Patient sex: M
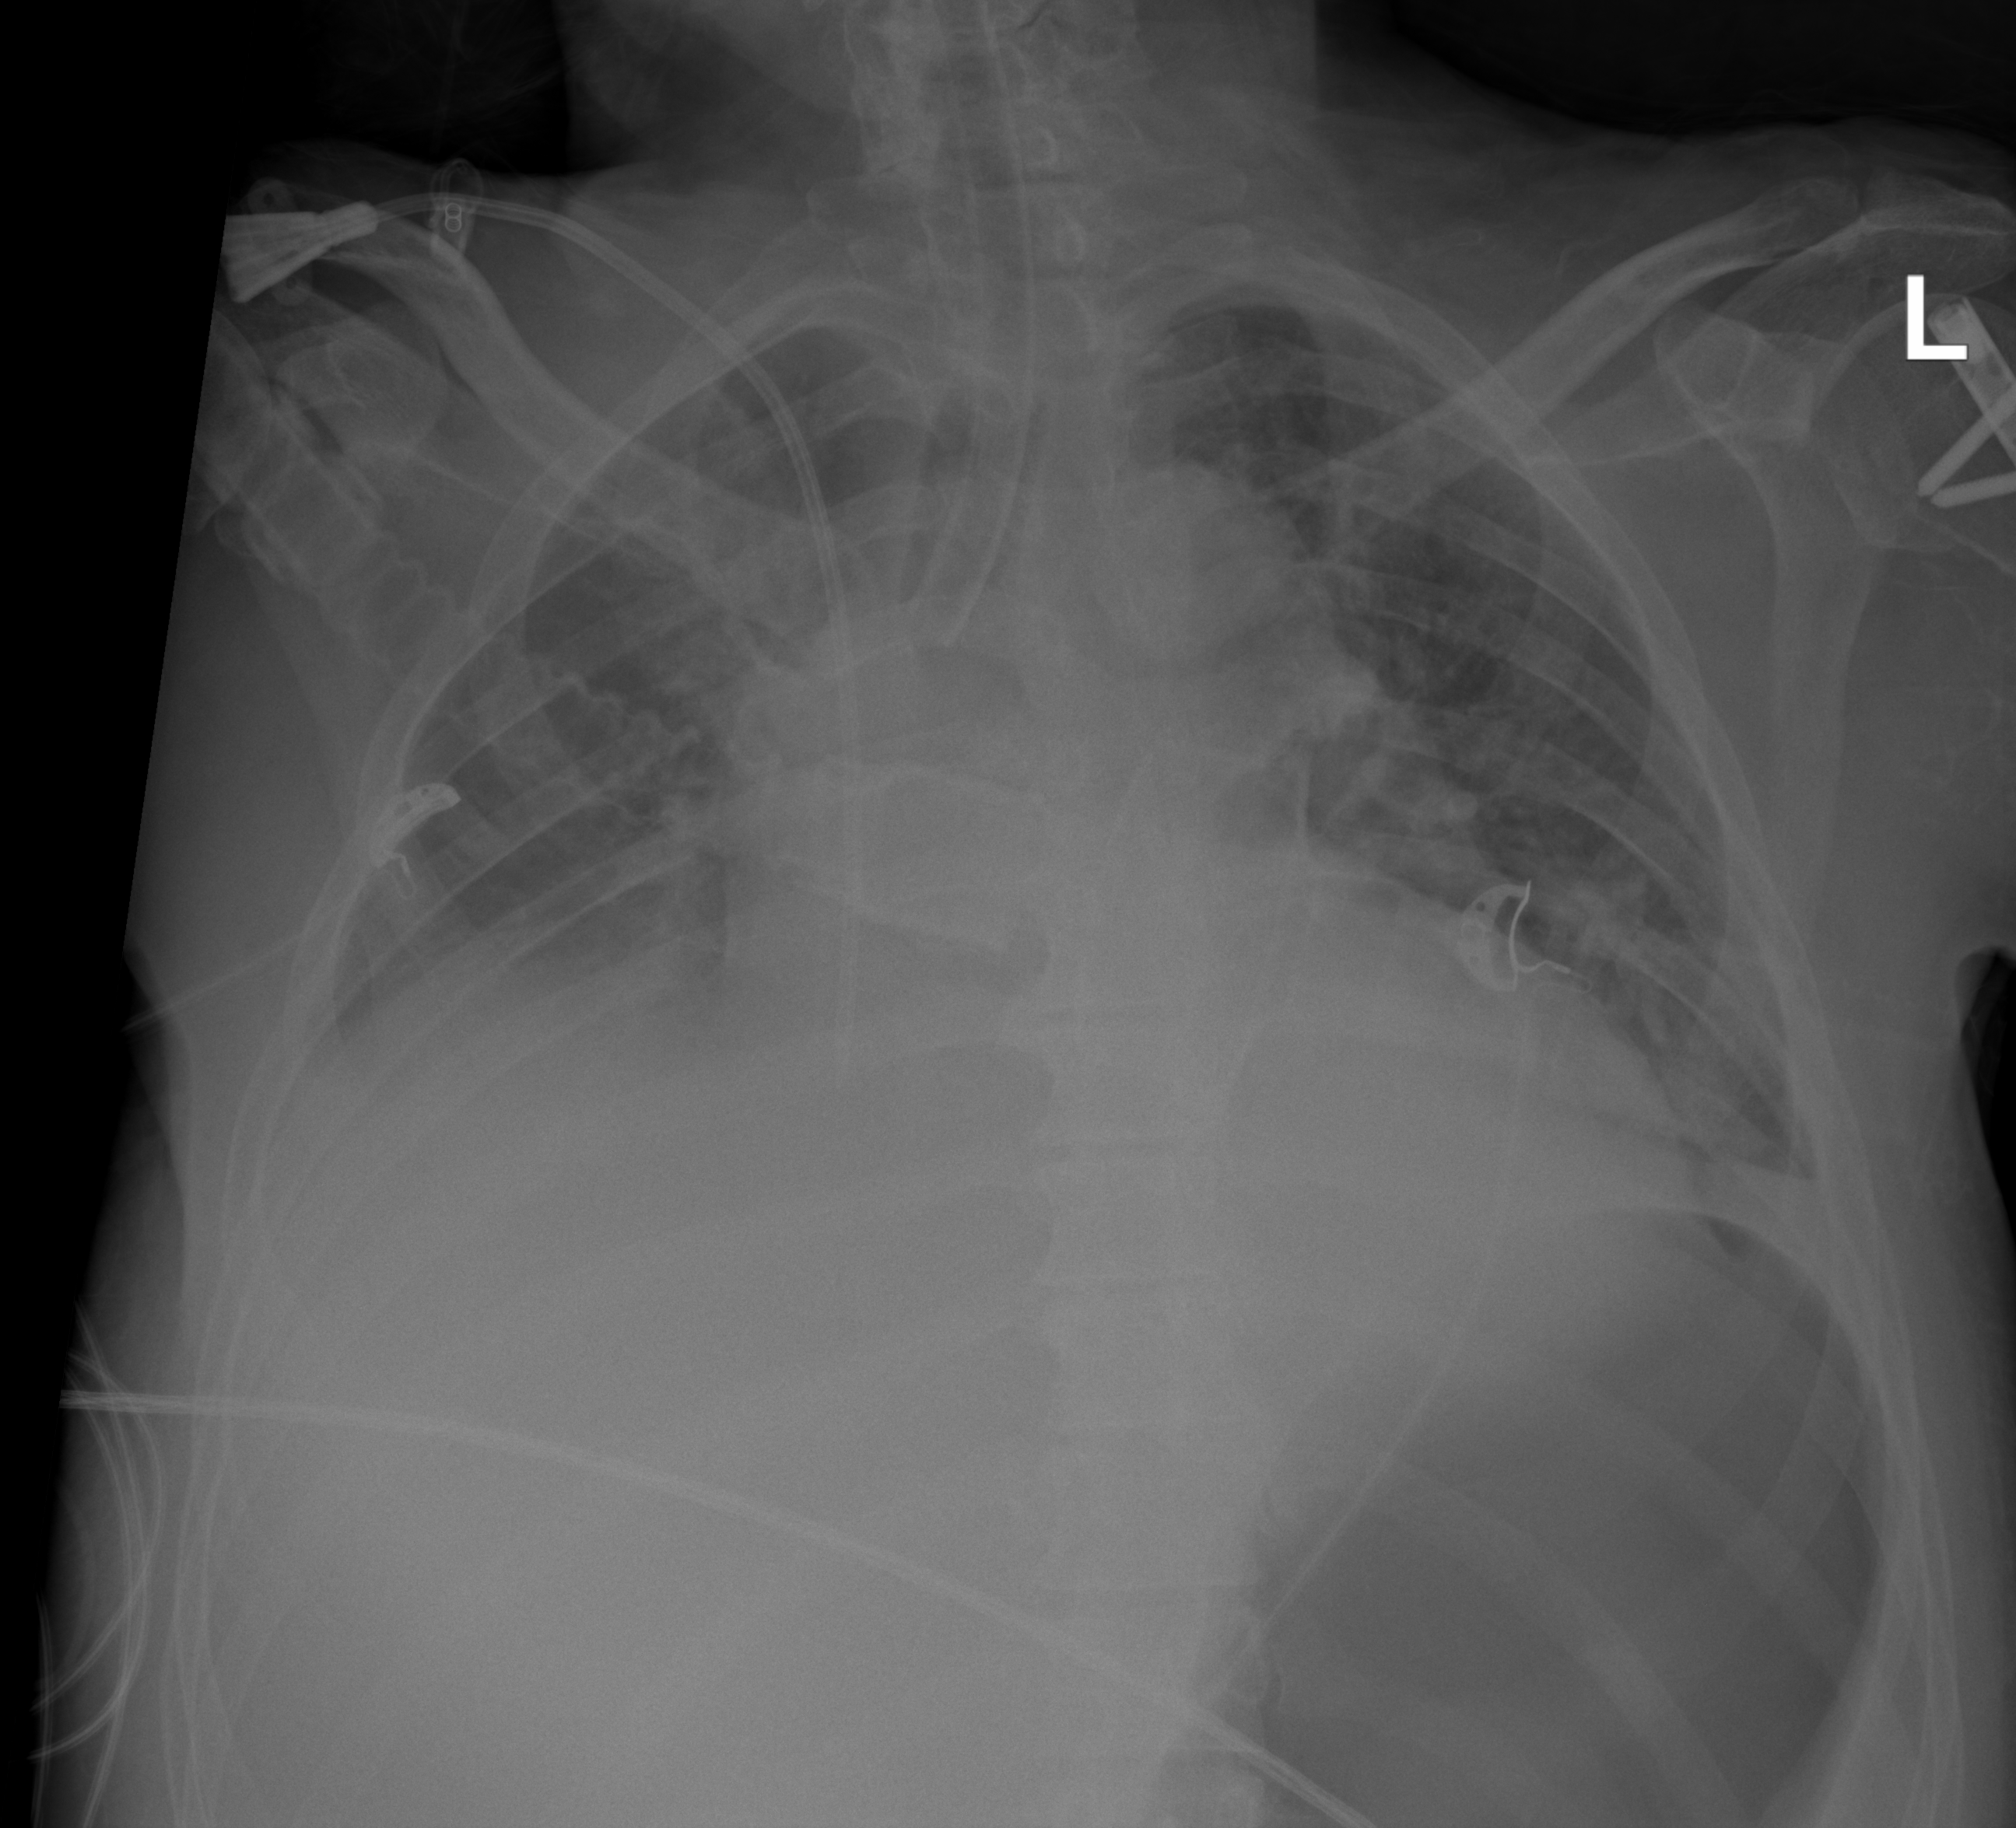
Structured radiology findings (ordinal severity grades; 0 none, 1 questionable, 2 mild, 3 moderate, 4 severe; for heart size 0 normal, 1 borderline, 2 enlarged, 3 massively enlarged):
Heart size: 2
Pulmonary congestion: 2
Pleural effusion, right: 3
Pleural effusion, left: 2
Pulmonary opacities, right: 0
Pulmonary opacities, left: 0
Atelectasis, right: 2
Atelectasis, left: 2